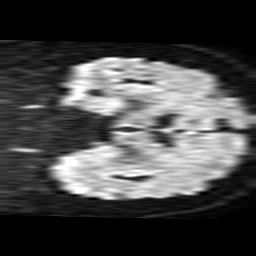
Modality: TRACE
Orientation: coronal
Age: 51
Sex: male
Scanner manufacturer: philips
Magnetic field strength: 1.5 T
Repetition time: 3.506 s
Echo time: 0.09257 s